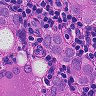
Metastatic tissue present: yes